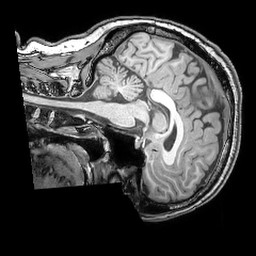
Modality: T1w
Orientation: sagittal
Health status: ill
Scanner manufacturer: philips
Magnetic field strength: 3 T
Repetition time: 0.007 s
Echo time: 0.0035 s